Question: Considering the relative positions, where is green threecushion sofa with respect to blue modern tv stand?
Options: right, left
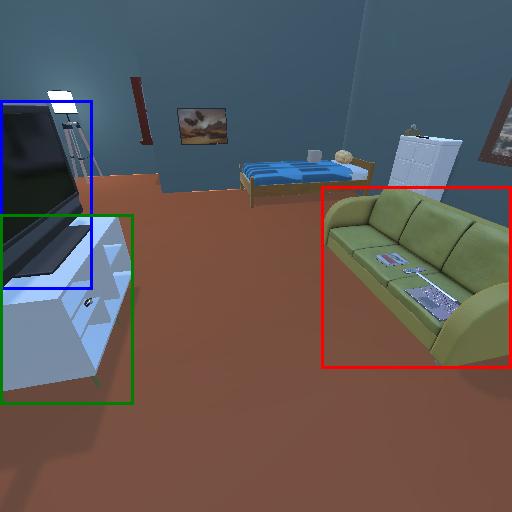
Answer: right